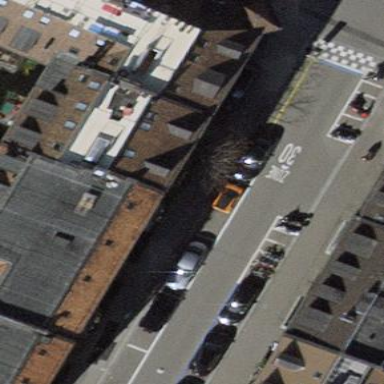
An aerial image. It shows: Parking lane area.